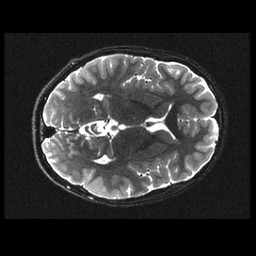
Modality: T2w
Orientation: axial
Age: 14
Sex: female
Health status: ill
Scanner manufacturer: ge
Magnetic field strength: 3 T
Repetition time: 7.5 s
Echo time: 0.1015 s